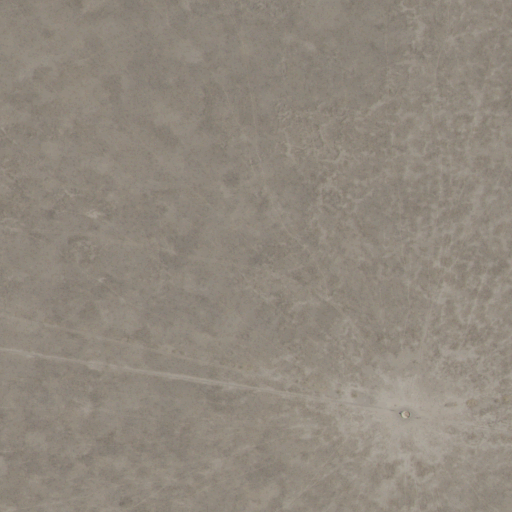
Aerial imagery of valley in New Mexico named Kansas Valley Lake containing only grassland